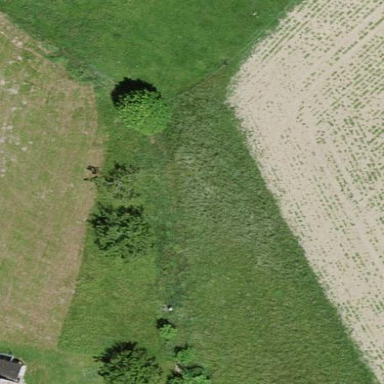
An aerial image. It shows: Orchard.